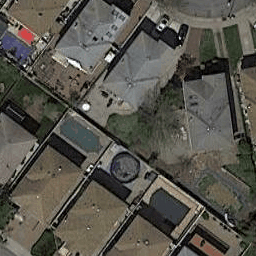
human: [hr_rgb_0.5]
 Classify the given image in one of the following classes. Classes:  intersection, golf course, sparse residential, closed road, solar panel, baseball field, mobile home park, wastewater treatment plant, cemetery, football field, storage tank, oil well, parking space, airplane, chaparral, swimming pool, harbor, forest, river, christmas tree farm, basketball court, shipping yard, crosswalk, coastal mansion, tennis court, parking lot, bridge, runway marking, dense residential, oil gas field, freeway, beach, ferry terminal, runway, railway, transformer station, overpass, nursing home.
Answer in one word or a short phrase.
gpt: dense residential